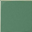
Piece: xx